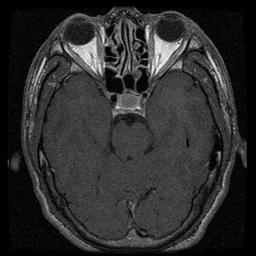
Label: pituitary